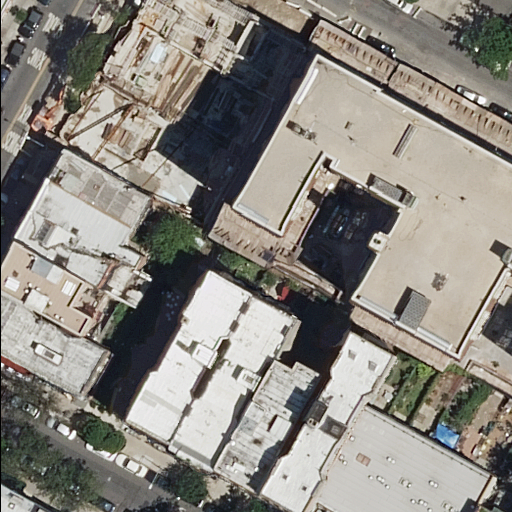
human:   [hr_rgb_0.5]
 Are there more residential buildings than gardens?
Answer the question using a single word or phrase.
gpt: yes

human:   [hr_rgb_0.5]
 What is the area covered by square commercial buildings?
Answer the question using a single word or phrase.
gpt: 0m2

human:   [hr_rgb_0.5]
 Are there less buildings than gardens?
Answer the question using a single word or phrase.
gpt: no

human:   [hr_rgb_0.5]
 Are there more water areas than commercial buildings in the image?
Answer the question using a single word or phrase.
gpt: no

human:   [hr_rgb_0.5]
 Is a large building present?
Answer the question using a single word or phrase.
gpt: yes

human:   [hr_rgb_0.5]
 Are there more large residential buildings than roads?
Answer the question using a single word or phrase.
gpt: no

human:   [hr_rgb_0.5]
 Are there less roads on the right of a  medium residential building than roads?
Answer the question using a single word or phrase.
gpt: yes

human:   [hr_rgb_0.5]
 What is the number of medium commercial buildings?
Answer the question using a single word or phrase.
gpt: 0

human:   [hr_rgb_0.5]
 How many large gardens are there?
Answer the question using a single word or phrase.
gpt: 0

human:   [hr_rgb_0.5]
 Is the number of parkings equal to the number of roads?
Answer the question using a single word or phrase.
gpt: no

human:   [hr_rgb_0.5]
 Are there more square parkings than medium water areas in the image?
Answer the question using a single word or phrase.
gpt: no

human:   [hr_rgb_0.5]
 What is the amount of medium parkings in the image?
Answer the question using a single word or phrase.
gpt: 1

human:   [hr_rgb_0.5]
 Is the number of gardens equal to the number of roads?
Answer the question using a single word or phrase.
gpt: no

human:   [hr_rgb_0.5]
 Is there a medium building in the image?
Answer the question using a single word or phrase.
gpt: yes

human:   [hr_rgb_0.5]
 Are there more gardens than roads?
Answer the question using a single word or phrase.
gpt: no

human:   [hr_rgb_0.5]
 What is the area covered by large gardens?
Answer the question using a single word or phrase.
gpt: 0m2

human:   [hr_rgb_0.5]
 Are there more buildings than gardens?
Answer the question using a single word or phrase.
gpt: yes

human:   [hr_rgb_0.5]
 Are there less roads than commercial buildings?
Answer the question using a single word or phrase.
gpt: no

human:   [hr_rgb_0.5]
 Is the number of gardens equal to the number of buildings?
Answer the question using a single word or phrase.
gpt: no

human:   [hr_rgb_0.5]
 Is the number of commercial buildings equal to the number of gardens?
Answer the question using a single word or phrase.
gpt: no

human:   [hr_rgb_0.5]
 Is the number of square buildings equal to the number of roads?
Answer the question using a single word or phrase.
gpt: no

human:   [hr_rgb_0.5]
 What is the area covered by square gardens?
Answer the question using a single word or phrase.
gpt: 0m2

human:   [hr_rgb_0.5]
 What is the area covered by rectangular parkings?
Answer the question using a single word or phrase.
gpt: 423m2

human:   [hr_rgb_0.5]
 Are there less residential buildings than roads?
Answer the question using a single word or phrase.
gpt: no

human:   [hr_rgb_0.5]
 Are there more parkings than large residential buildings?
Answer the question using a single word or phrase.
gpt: no

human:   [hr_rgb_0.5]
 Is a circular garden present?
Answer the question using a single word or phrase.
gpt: no

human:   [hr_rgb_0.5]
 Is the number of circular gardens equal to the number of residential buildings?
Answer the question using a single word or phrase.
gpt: no

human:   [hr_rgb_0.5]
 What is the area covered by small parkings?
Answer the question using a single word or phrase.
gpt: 0m2

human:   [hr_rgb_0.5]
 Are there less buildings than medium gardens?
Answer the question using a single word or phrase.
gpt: no

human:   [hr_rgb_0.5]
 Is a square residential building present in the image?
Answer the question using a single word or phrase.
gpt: no

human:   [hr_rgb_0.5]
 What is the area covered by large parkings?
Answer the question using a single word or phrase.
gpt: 0m2

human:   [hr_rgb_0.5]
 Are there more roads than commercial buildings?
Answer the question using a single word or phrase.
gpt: yes

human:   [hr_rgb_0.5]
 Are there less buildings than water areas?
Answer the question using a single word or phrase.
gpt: no

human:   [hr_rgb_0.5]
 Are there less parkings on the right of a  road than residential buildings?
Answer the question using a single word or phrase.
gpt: yes

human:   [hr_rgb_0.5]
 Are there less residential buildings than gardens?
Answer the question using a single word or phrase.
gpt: no

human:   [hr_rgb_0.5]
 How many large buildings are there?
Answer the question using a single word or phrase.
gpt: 1